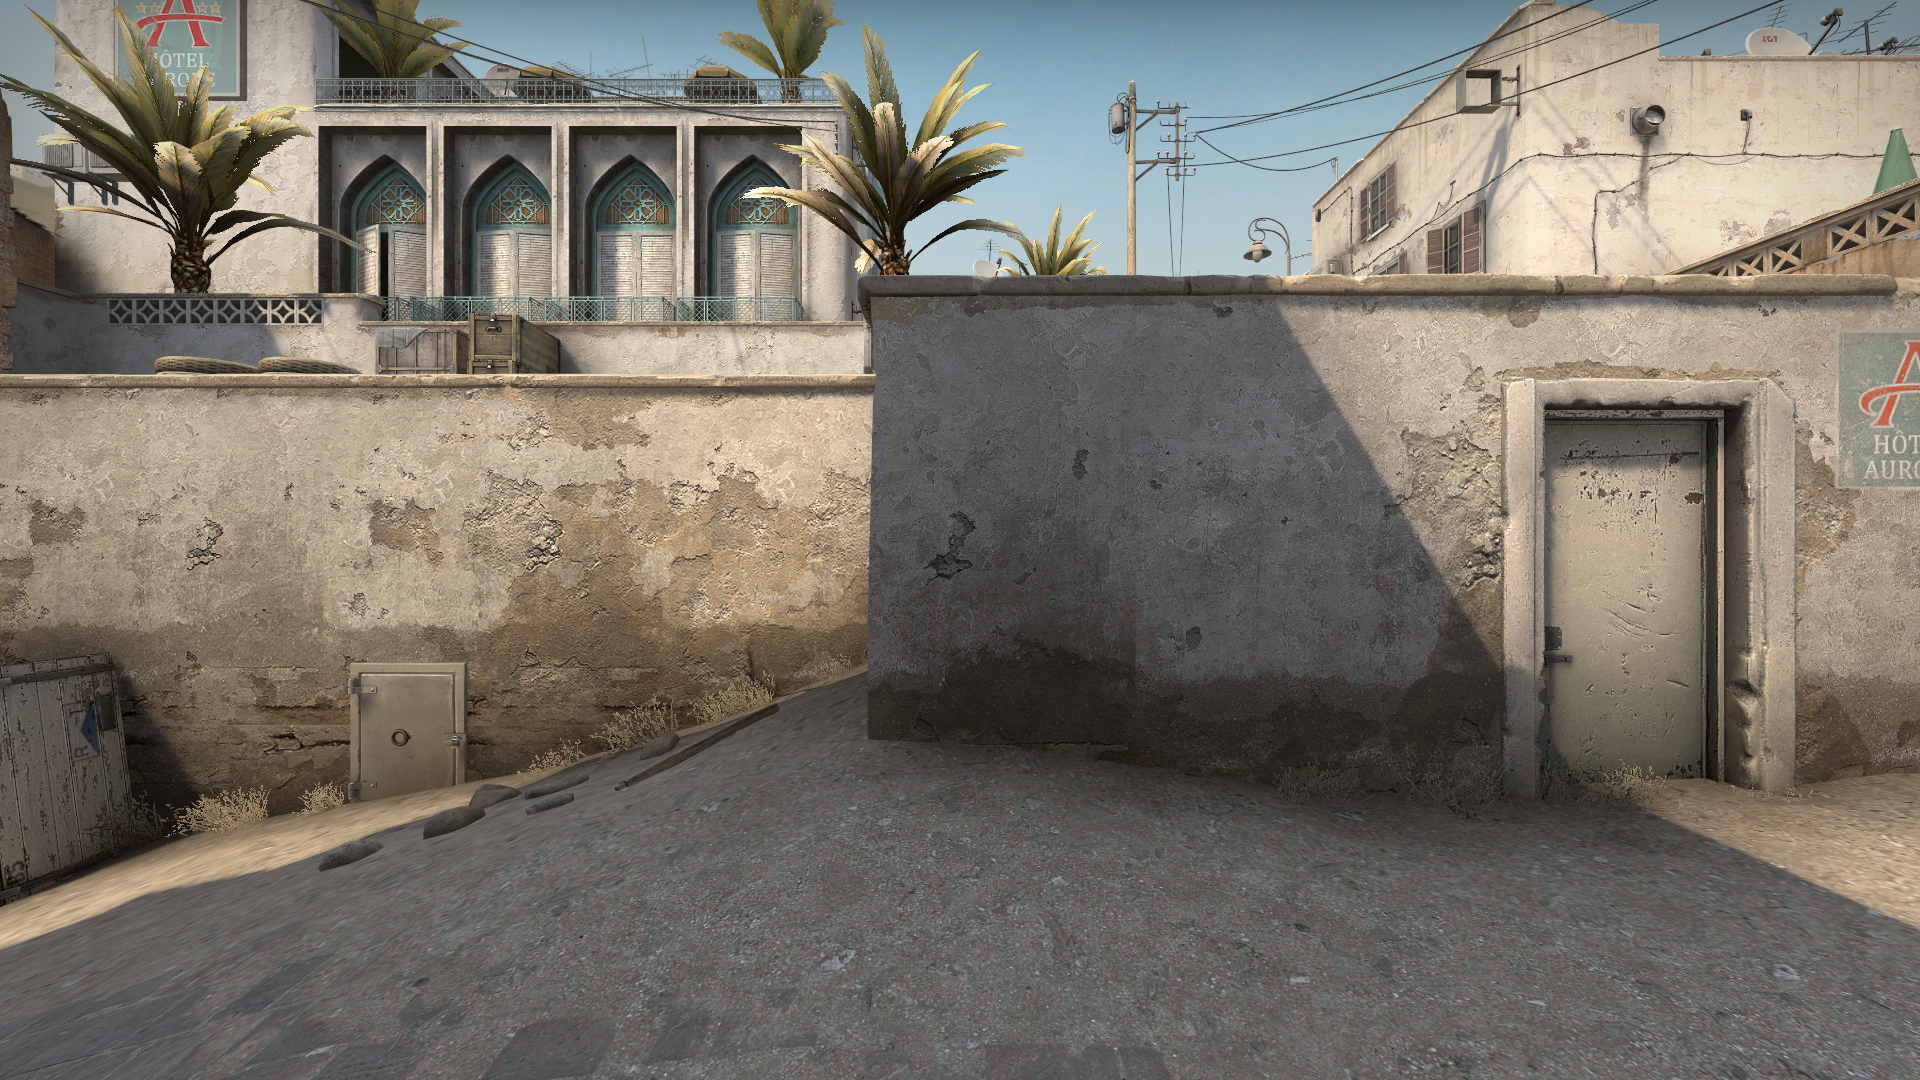
Map: de_dust2